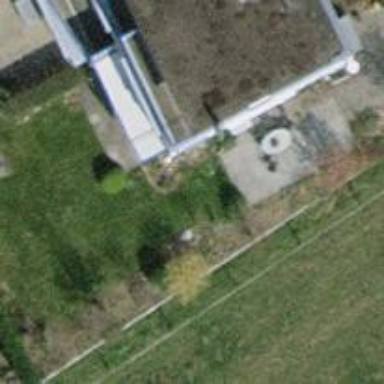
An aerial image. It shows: Terrace building.